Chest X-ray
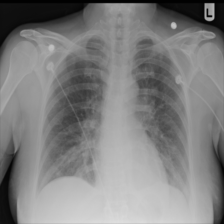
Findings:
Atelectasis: negative
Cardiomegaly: negative
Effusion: negative
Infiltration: negative
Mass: negative
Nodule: negative
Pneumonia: negative
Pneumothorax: negative
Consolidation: negative
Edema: negative
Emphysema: negative
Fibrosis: negative
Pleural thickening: negative
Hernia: negative